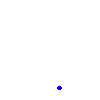
Particle: pion